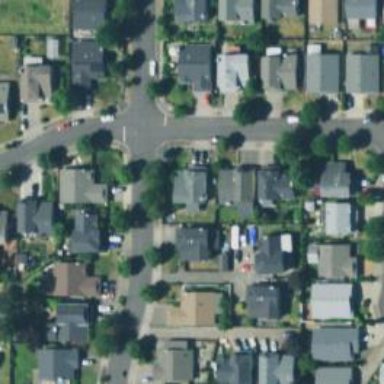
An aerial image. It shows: Living street.